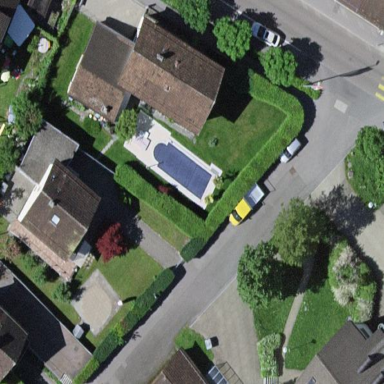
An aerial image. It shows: Residential garden.